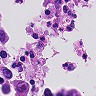
Metastatic tissue present: yes